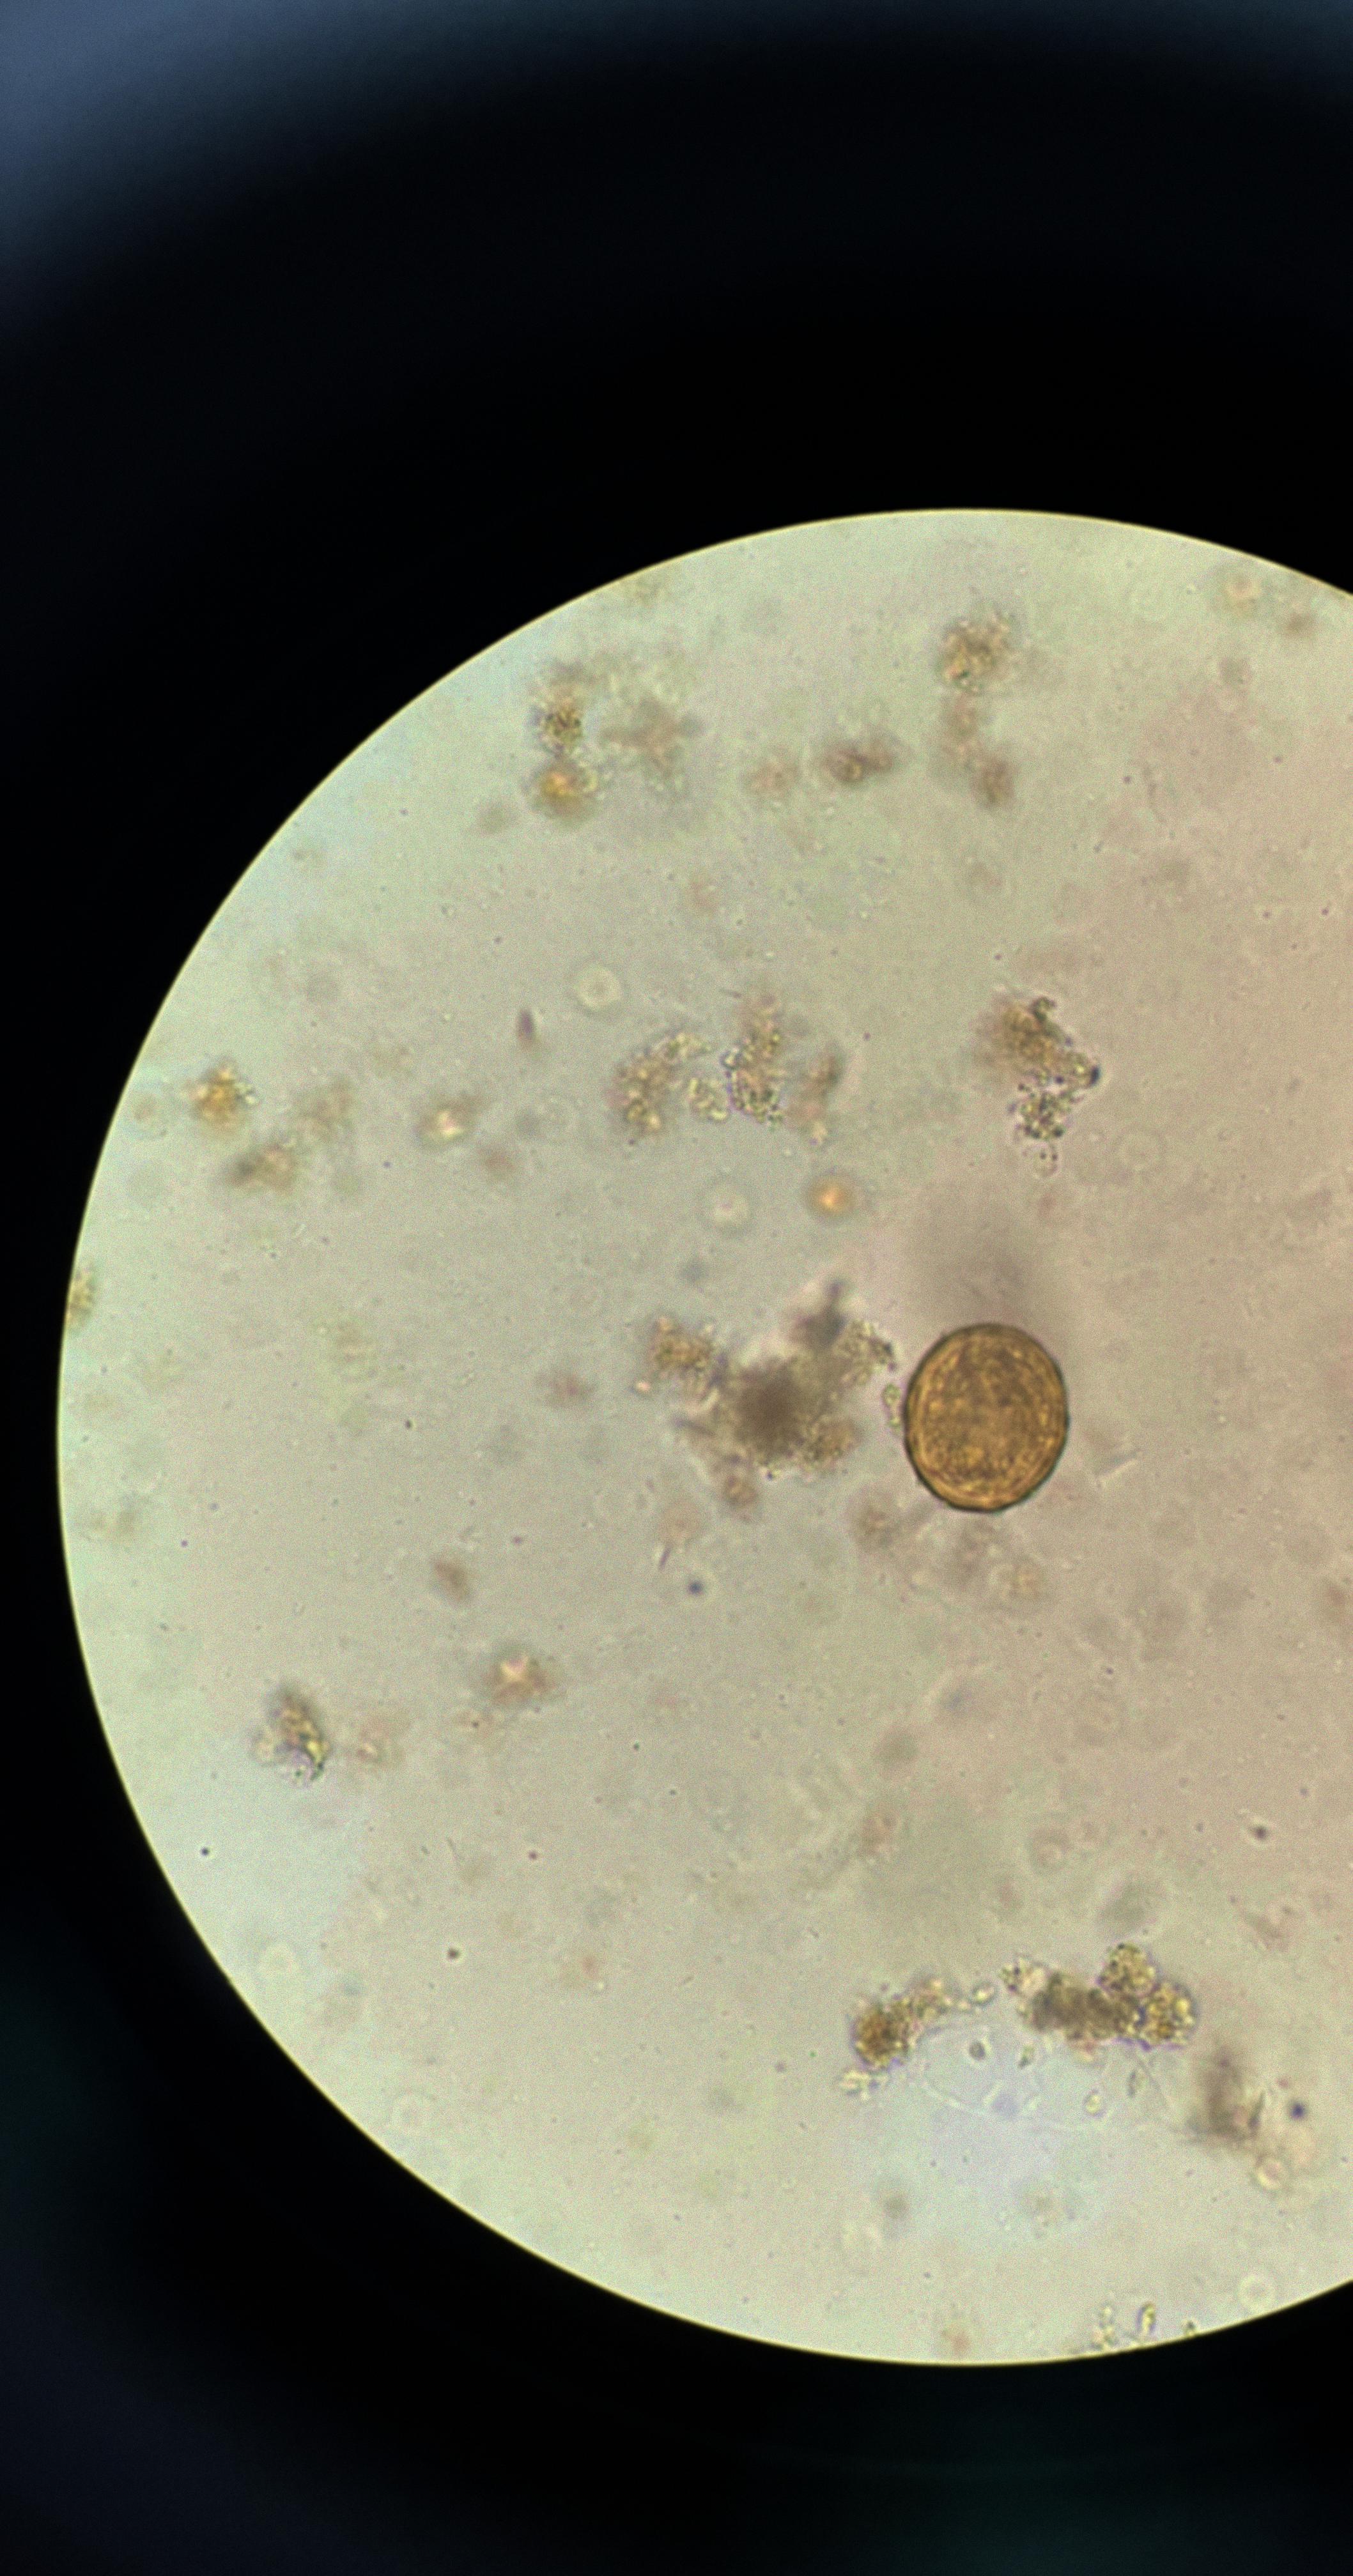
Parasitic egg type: Ascaris lumbricoides